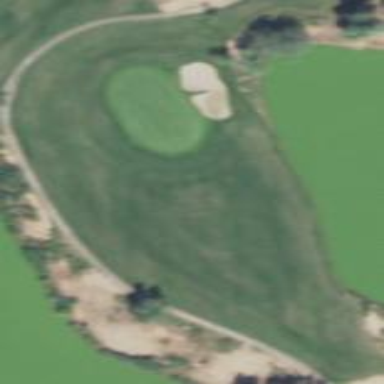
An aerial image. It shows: Area of rough grass used for golf.